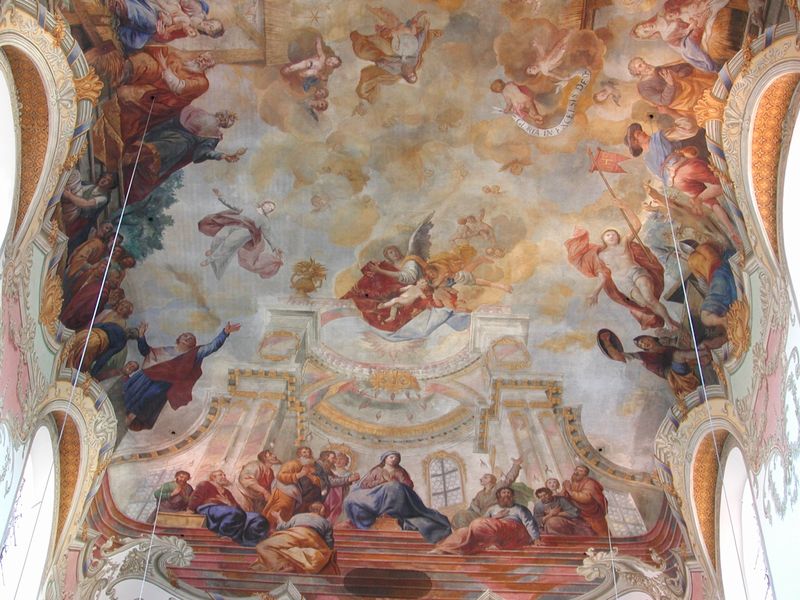
Titel: Deckenfresko von St. Martin (und Maria) in Biberach
Künstler: Johannes Zick
Standort: Biberach, St. Martin (und Maria) (EU - D - Bayern)
Schlagwörter: blau, flügel, gemälde, himmel, wolken, bäume, grün, menschen, fenster, orange, rot, versammlung, barock, kirche, decke, engel, schrift, perspektive, fahne, thron, stufen, gewölbe, stern, beten, voluten, deckengemälde, maria, jubel, himmelfahrt, banderole, kriche, schriftband, apostel, fama